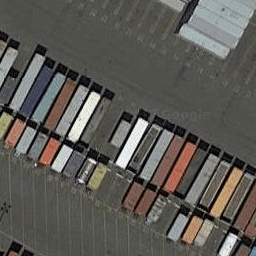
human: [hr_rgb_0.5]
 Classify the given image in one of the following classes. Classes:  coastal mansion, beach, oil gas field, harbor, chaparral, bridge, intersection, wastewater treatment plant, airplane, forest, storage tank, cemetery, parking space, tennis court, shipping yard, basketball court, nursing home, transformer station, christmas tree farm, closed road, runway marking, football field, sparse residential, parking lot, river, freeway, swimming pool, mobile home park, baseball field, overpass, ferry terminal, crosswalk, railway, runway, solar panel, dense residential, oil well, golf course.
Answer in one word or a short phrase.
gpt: shipping yard